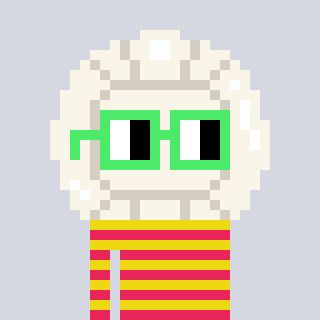
a pixel art character with square light green glasses, a volleyball-shaped head and a yellow-colored body on a cool background